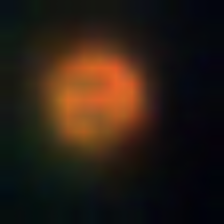
Taxon: NanoPlankton
Group: Other